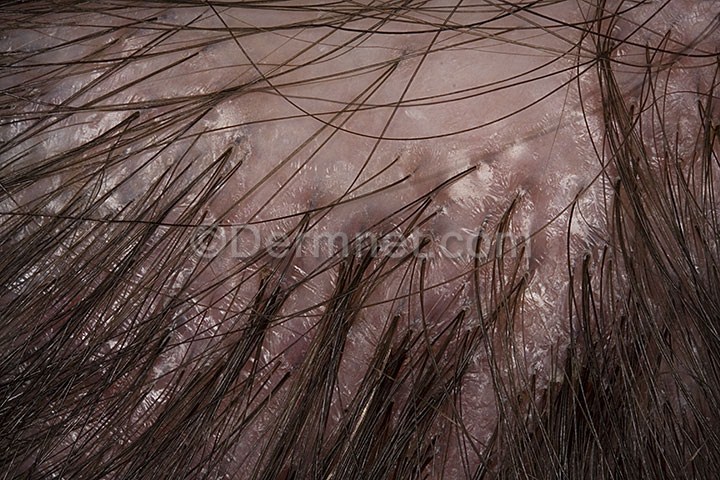
Disease: Hair Loss Photos Alopecia and other Hair Diseases